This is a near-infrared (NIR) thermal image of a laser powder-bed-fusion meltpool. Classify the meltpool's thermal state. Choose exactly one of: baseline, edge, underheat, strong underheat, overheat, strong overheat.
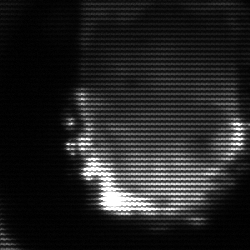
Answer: baseline